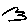
Label: bird